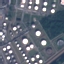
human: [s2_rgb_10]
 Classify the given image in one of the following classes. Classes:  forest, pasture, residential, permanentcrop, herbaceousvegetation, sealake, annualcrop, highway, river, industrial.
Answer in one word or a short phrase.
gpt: Industrial